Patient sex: M
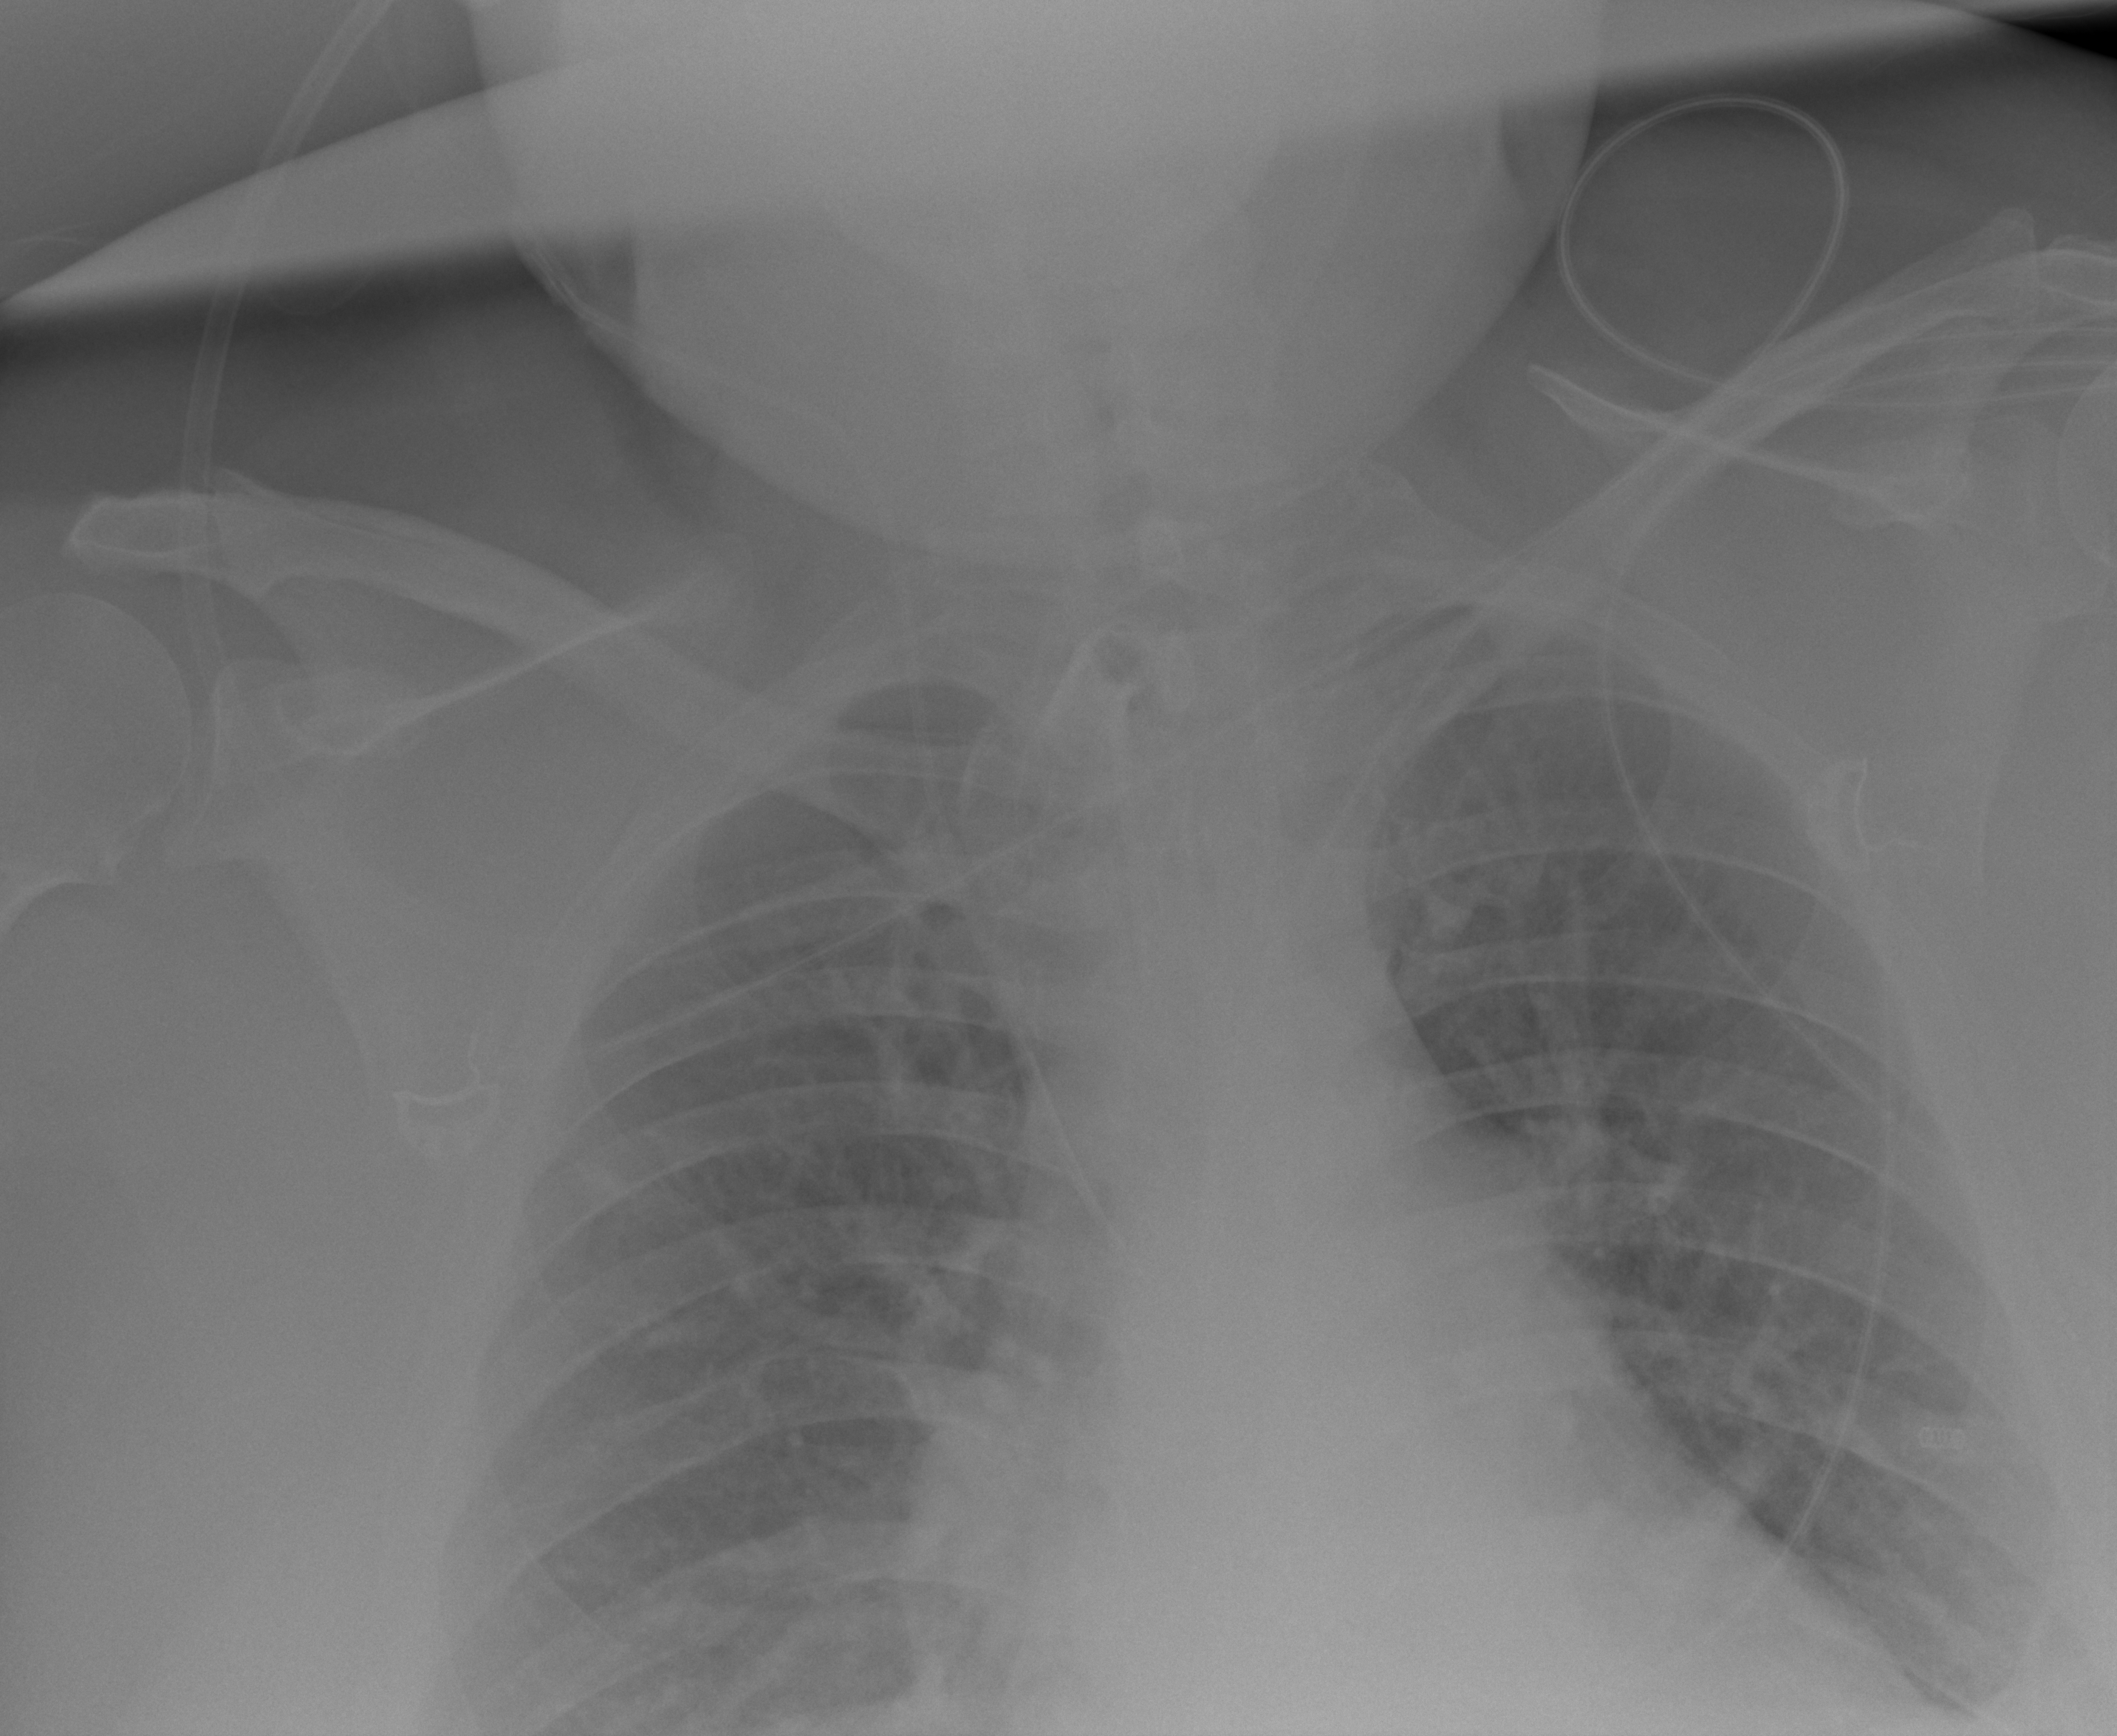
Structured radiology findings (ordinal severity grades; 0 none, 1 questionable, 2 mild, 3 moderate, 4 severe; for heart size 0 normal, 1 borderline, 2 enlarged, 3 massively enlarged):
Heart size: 2
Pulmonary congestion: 2
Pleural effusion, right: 2
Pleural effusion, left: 2
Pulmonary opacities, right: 2
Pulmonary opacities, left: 2
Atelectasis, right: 2
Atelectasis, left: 2